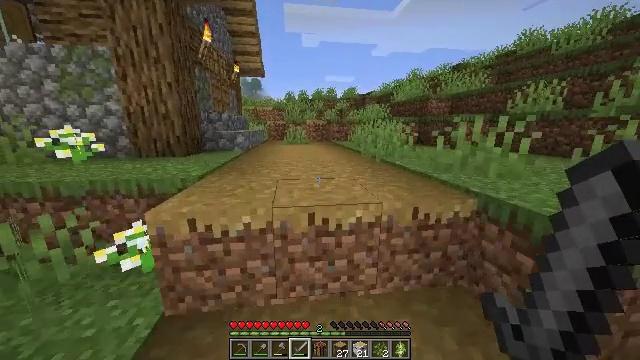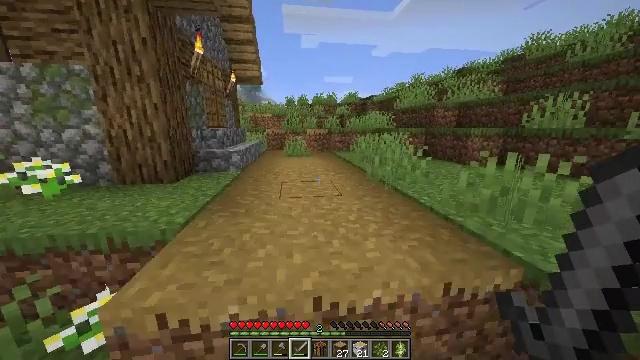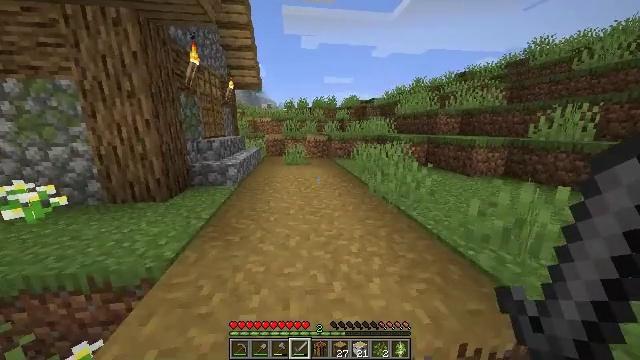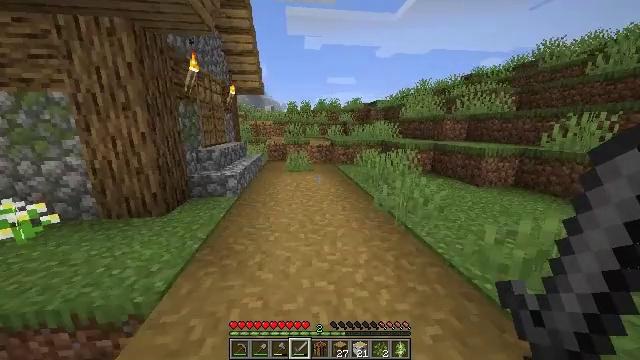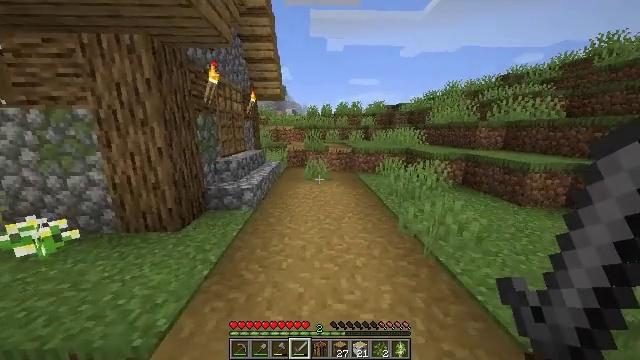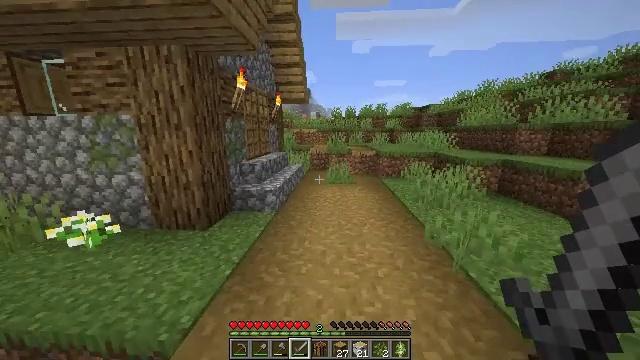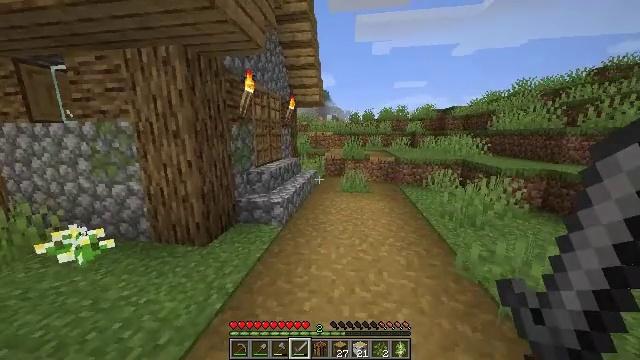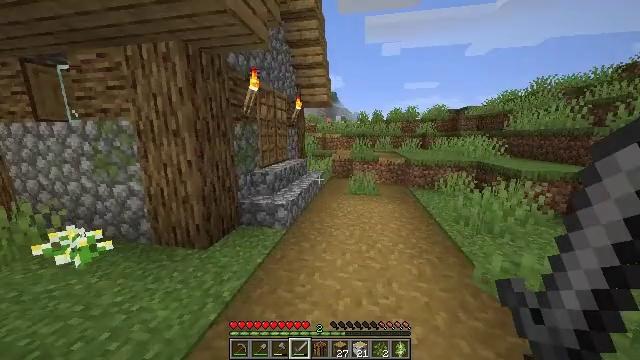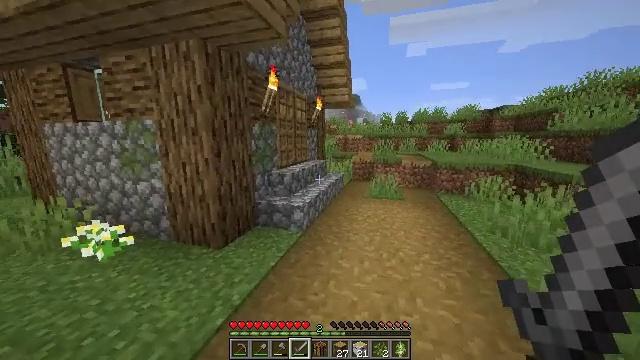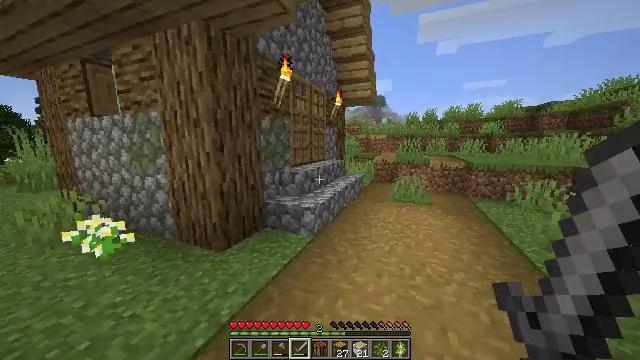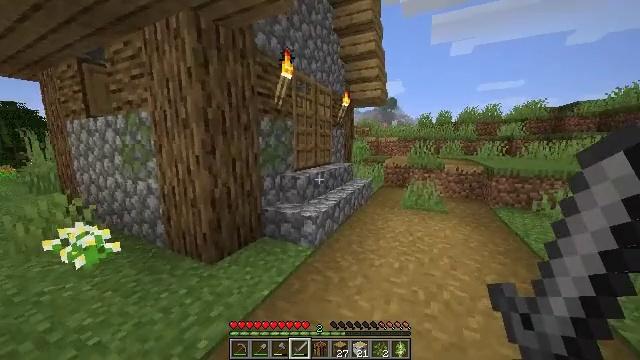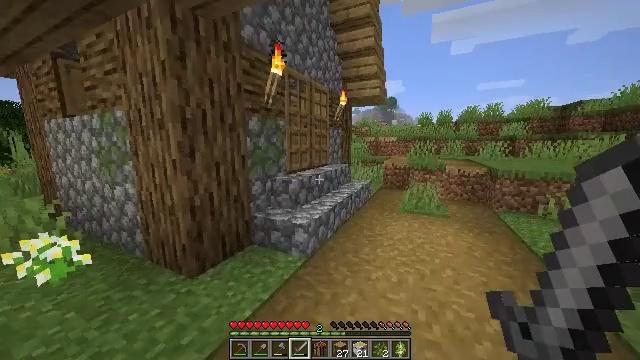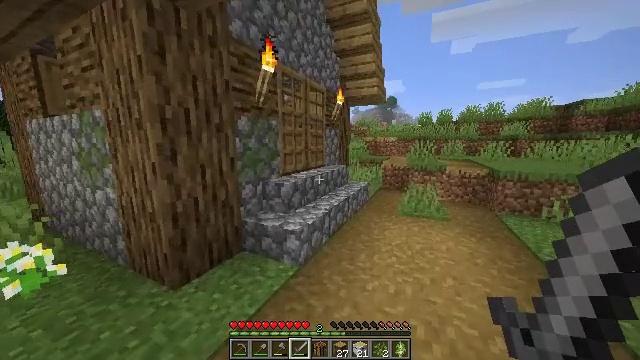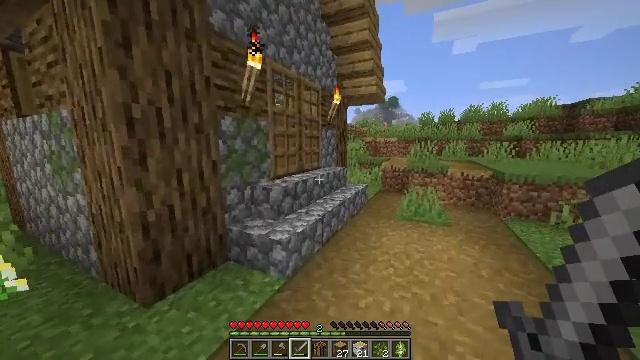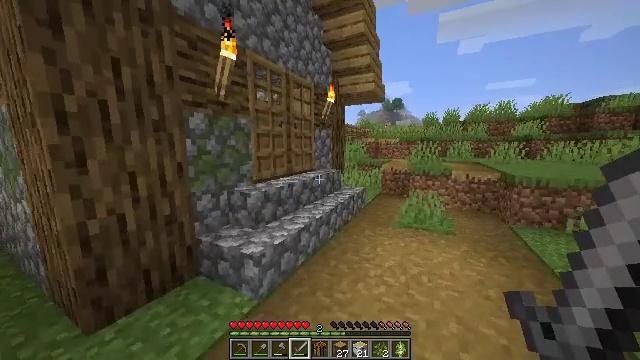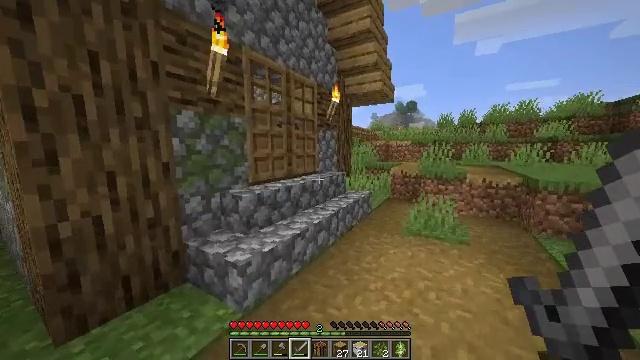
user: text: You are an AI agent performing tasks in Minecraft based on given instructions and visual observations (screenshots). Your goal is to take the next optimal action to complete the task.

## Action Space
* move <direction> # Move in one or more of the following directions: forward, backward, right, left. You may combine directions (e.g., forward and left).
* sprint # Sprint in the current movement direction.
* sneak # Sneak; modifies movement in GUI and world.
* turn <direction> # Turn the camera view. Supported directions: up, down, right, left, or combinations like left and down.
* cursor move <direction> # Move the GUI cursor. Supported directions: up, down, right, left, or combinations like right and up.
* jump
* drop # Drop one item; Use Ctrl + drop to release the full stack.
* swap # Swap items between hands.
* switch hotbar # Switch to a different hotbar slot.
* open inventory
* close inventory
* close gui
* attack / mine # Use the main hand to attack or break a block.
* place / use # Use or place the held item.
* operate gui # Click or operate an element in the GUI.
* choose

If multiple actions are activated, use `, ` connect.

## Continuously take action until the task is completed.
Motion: motion action
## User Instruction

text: Mine the yellow bed to pick it up.
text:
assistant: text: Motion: move forward, sprint, jump
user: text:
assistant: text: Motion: move forward, sprint, jump
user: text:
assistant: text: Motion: move forward, sprint, jump
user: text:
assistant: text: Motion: move forward, sprint, turn left, jump
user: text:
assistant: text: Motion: move forward, sprint, turn left
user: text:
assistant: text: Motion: move forward, sprint, turn left
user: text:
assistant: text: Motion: move forward, sprint, turn left
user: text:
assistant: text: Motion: move forward, sprint, turn left
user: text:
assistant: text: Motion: move forward, sprint, turn left
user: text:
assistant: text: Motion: move forward, sprint, turn left
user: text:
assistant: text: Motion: move forward and move right, sprint
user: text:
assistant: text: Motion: move forward and move right, sprint
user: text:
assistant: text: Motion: move forward and move right, sprint
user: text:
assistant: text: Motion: move forward and move right, sprint, turn left
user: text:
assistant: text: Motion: move forward and move right, sprint, turn left
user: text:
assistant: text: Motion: move forward and move right, sprint, turn left and up
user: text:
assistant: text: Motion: move forward, sprint, turn left and up
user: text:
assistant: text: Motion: move forward, sprint, turn left and up
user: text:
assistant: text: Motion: move forward, sprint, turn left and up
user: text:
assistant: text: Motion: move forward, turn left and up
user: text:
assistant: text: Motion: move forward, turn left
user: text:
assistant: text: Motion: move forward, use / place
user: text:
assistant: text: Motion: move forward, use / place
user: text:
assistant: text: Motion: move forward, use / place
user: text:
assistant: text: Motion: move forward, turn left
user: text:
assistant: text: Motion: move forward, turn left and down
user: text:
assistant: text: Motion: move forward, turn left and down
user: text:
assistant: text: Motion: move forward, turn left and down
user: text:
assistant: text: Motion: move forward, turn down
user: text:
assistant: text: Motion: move forward, turn down